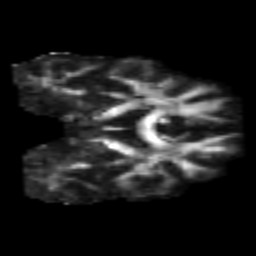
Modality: FA
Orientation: coronal
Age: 40
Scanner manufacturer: philips
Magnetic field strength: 3 T
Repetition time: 8.426 s
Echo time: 0.1273 s